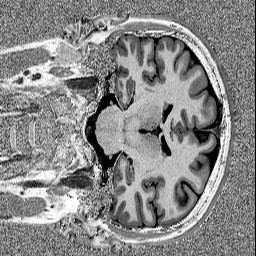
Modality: MP2RAGE
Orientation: coronal
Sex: male